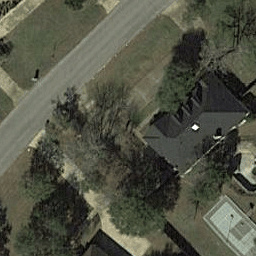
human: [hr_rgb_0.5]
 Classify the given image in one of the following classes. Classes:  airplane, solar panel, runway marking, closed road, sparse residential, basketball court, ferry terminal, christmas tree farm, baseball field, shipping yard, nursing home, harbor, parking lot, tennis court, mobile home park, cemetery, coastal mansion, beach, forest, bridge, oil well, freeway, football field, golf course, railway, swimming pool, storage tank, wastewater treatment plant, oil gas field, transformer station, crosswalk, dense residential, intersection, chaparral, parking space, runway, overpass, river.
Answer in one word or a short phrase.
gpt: sparse residential